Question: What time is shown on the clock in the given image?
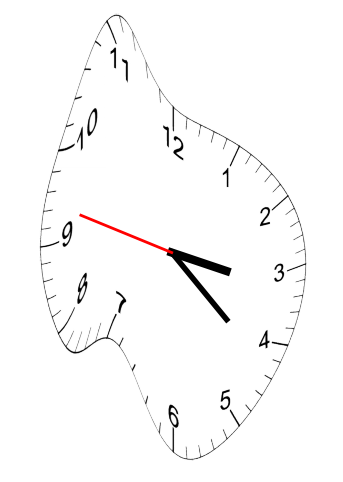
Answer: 03:21:47